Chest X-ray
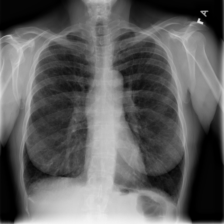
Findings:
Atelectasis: negative
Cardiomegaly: negative
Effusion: positive
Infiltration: negative
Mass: negative
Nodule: negative
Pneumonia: negative
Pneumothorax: positive
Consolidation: negative
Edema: negative
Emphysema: negative
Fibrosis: negative
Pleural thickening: negative
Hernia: negative